Question: I posted this on <URL>, but was told it belongs here. Funny, I didn't think so.
I have VS10 installed on a Windows Server 2008 R2 box, along with several other versions of VS dating back years. This is our production build machine.
When I load or create any C++ project and do a Rebuild or Clean, the IDE crashes. In the crash details, I see this:

I have seen other reports what seems to be the exact same error on the web (<URL>. Other than the advice to open a ticket, I've seen no solution.
Has anyone else encountered and fixed this problem? I've opened a ticket with MS, but I'm covering my bases posting here as well.
## EDIT:
I ran a logfile as suggested in comments. These are the only entries that occured after I loaded up VS, so this includes the build & the crash:
'''
<entry>
<record>229</record>
<time>2010/12/01 19:35:39.804</time>
<type>Information</type>
<source>VisualStudio</source>
<description>Entering function CVsPackageInfo::HrInstantiatePackage</description>
<guid>{68939055-38E0-4D17-92CB-8909710D8178}</guid>
</entry>
<entry>
<record>230</record>
<time>2010/12/01 19:35:39.836</time>
<type>Information</type>
<source>VisualStudio</source>
<description>Begin package load [Windows Forms Designer Hosting Package]</description>
<guid>{68939055-38E0-4D17-92CB-8909710D8178}</guid>
</entry>
<entry>
<record>231</record>
<time>2010/12/01 19:35:39.882</time>
<type>Information</type>
<source>VisualStudio</source>
<description>End package load [Windows Forms Designer Hosting Package]</description>
<guid>{68939055-38E0-4D17-92CB-8909710D8178}</guid>
</entry>
'''
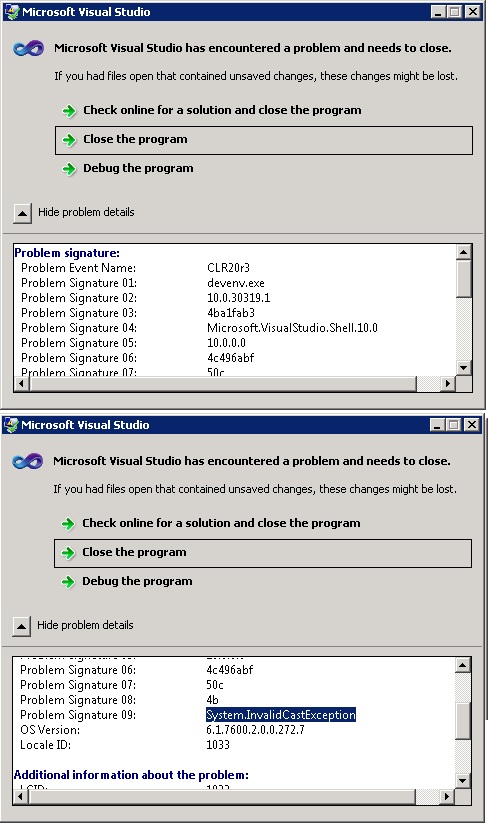
Answer: How about contacting MS support directly? If this is blocking your work, you can push them to have it fixed (don't know about costs though, will probably depend on the product and specificities of your license...).
Alternatively, you can build your solution in the commandline: open a VS 2010 command prompt (shortcut is located somewhere in the start menu):
'''
msbuild yoursolution.sln /p:Configuration=Debug
'''
That shouldn't use devenv.exe (which is the thing crashing here) and invoke the tools directly.